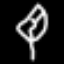
Label: leaf